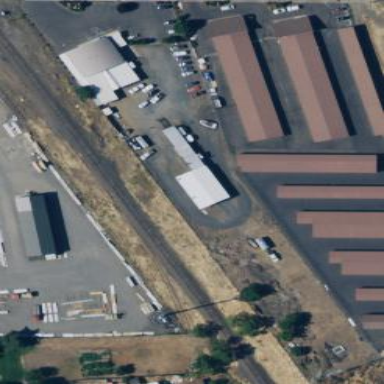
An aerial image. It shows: Car repair shop.